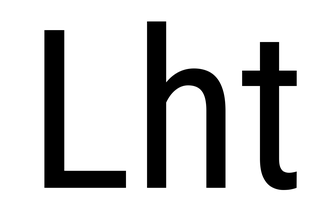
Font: Roboto_Condensed_Regular